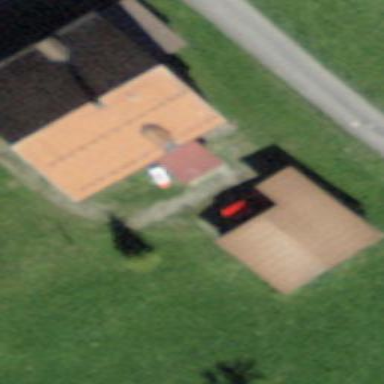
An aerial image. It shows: Shed building.